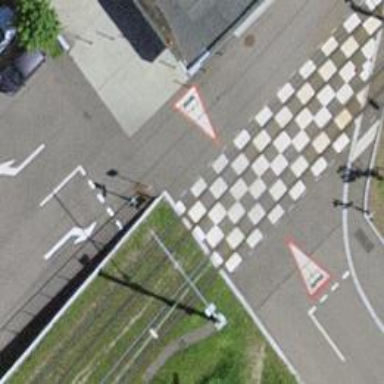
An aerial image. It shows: Level crossing along the railway.